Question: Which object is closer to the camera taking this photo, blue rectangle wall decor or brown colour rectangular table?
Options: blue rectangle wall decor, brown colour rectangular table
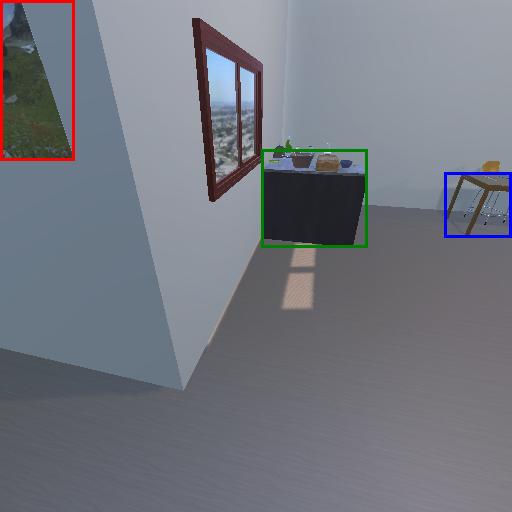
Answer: blue rectangle wall decor